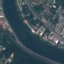
Land use / land cover class: River